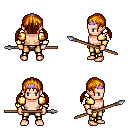
a pixel art fantasy rpg character, male body template, human, light skin, gold arm armor, gold greaves, dark blonde twin-tailed hairstyle, purple tiara, spear, four views (front, back, left, right), 2x2 character sprite sheet, small pixel art, hard edges, no anti-aliasing